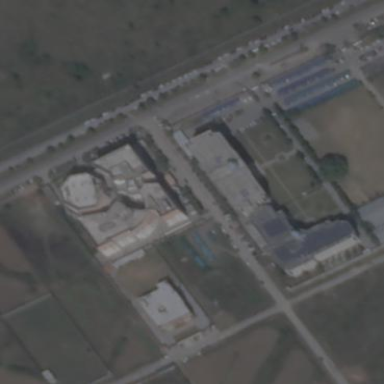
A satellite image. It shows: Educational institution office building.